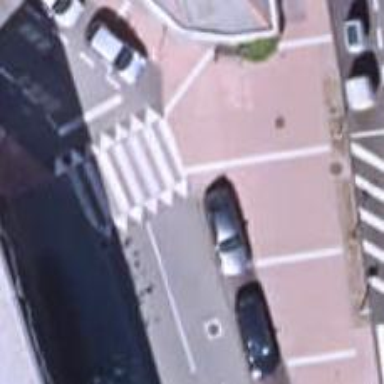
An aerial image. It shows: Marked road crossing with traffic calming table.